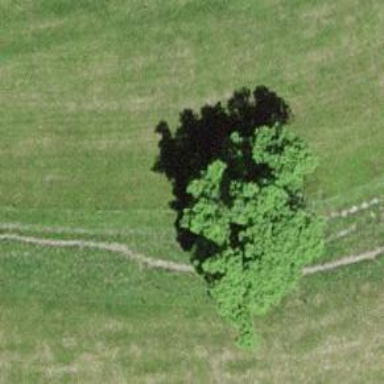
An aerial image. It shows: Single tag "natural: tree."